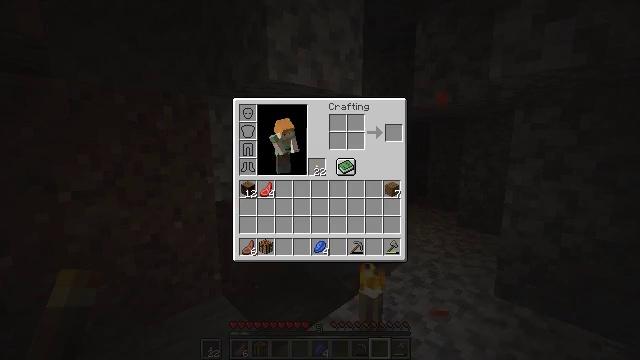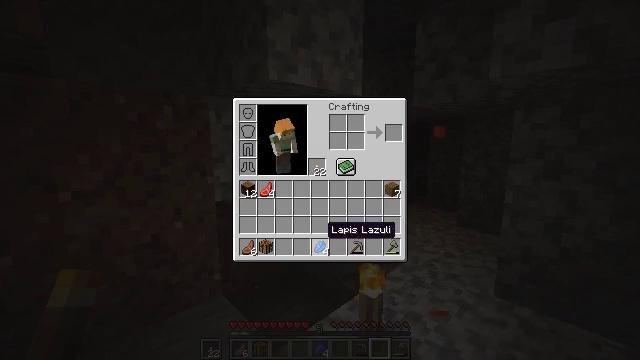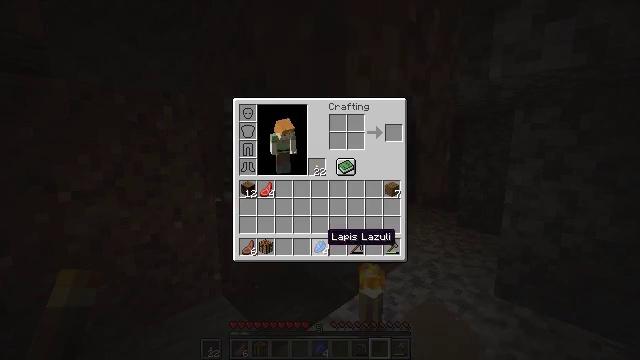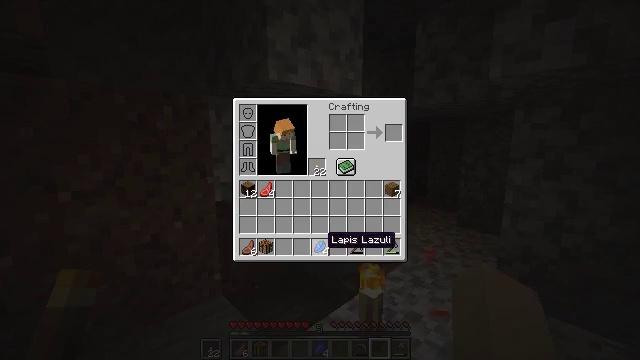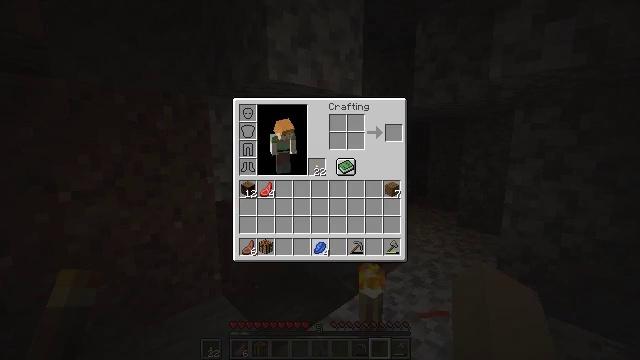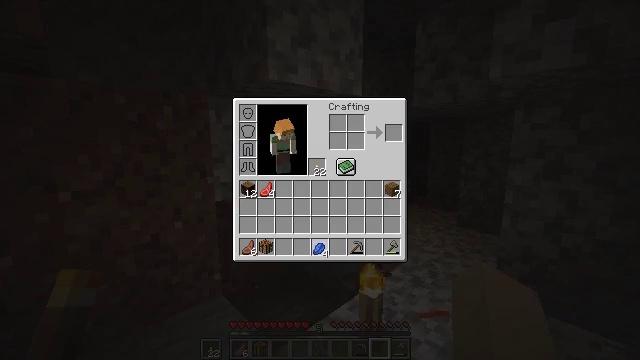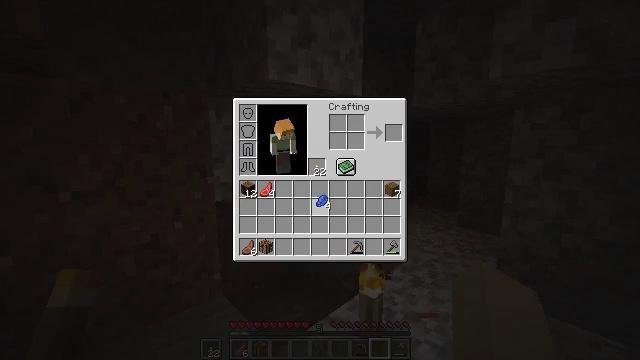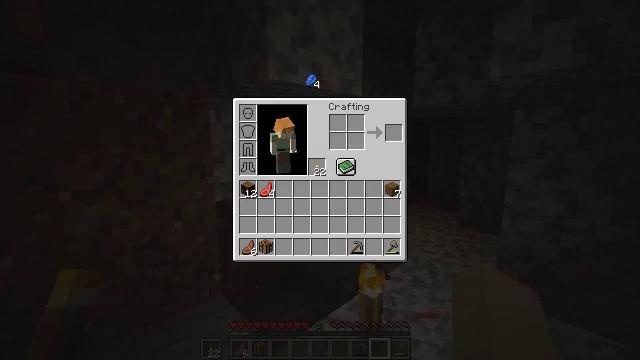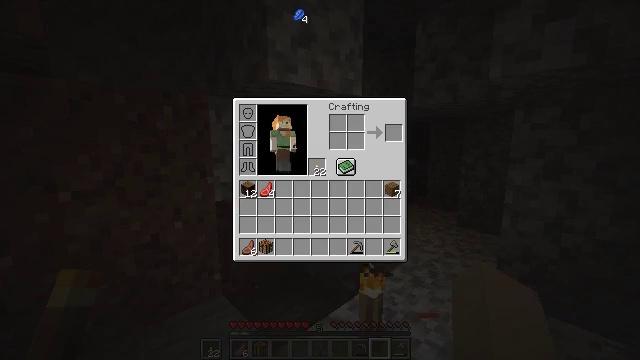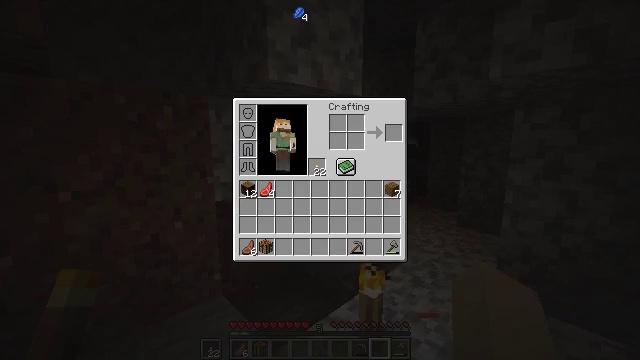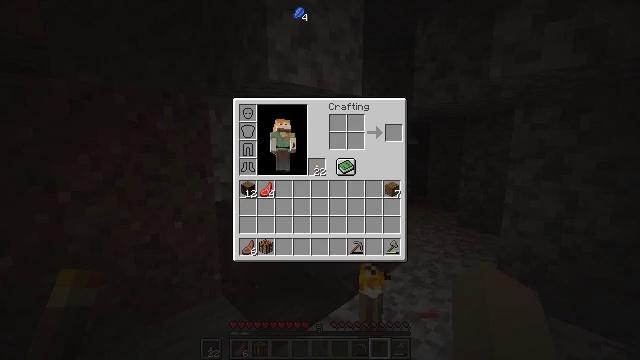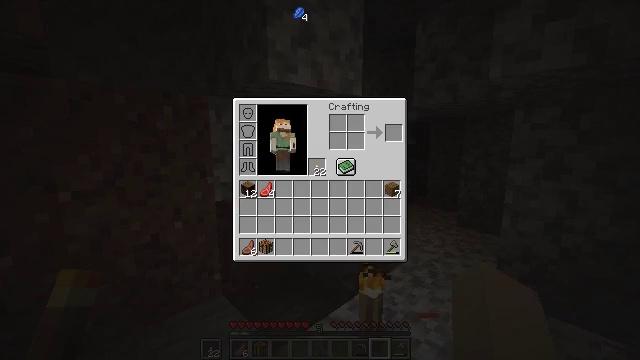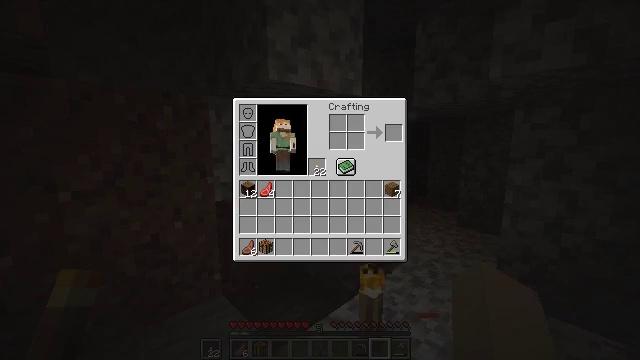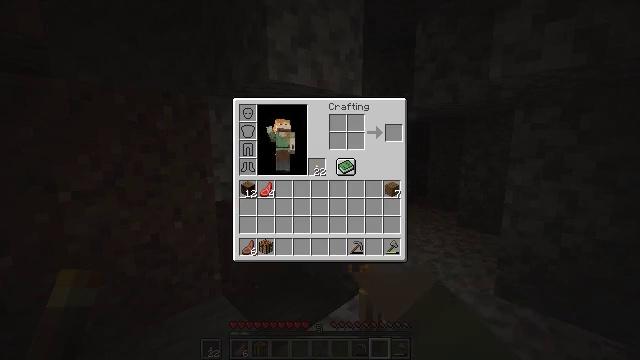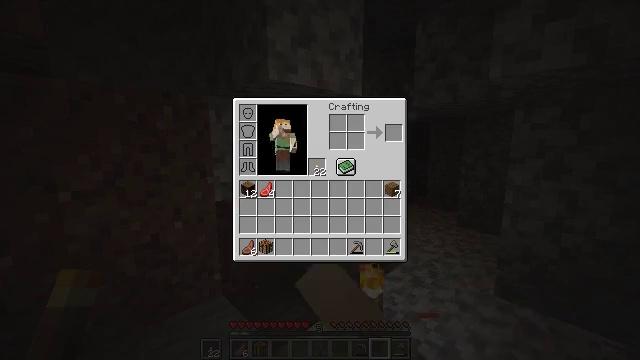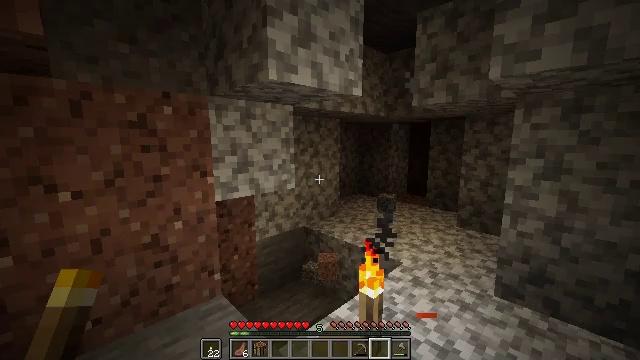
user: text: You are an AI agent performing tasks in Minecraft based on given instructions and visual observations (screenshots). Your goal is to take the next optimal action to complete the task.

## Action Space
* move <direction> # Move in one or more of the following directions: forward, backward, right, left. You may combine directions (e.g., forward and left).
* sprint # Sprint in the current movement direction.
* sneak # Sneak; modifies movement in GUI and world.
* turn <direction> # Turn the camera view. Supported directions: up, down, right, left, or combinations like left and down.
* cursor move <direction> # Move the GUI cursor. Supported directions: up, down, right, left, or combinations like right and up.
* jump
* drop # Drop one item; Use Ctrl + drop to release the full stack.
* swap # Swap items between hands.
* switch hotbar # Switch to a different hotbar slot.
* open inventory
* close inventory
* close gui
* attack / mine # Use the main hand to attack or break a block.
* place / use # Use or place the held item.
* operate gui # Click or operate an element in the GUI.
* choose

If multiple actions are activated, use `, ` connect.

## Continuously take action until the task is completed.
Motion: motion action
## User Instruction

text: Drop a lapis lazuli.
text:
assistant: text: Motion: open gui
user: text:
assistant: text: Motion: no_op
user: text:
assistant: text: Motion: no_op
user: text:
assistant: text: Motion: operate gui
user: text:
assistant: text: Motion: operate gui
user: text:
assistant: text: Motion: cursor move up, operate gui
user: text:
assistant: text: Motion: cursor move left and up
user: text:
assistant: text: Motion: cursor move left and up
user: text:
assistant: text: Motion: operate gui
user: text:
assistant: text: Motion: operate gui
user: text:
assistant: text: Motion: operate gui
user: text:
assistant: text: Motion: no_op
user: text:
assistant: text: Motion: no_op
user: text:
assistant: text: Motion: no_op
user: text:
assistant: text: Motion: no_op
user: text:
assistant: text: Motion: close gui
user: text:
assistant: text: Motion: no_op